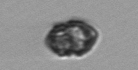
Label: Kryptoperidinium_triquetrum